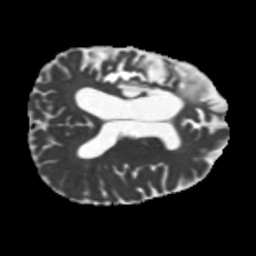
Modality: MD
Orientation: axial
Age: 56
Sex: male
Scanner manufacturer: siemens
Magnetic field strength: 3 T
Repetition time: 5.25 s
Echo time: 0.08 s